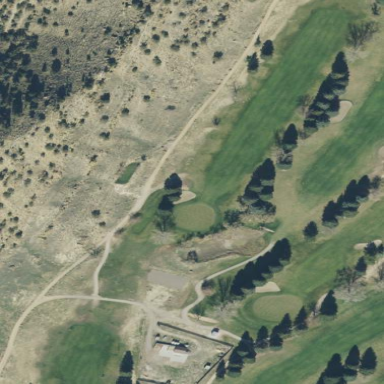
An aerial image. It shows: Grassy area designated as golf fairway.